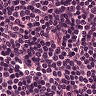
Metastatic tissue present: no